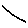
Label: line